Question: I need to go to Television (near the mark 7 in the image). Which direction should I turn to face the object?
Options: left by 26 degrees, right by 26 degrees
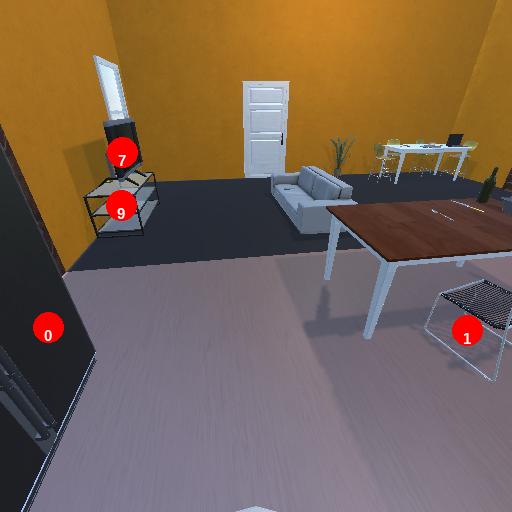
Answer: left by 26 degrees